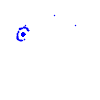
Particle: pion